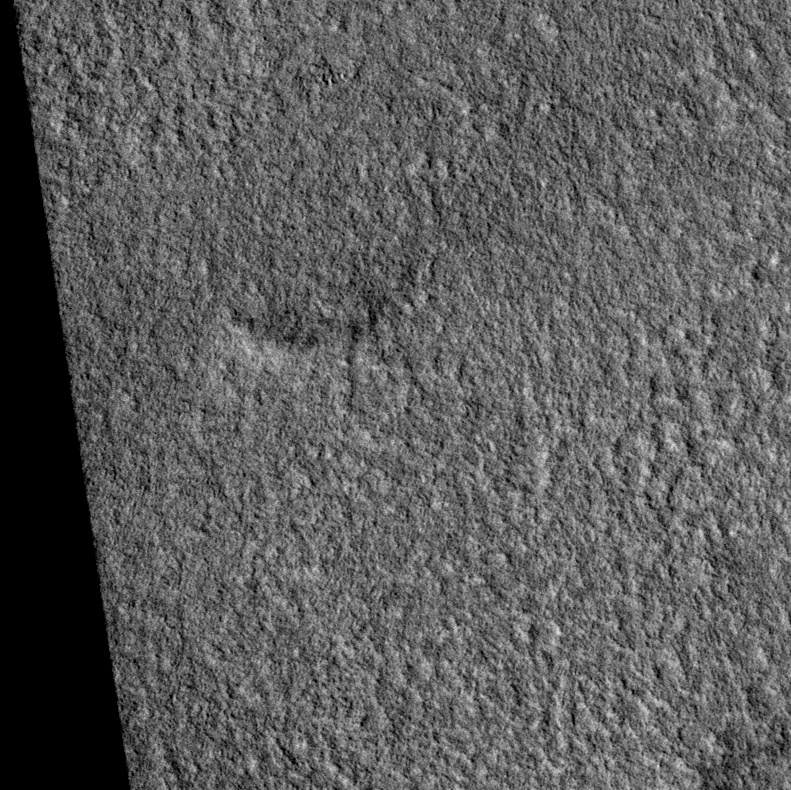
Label: dustdevil